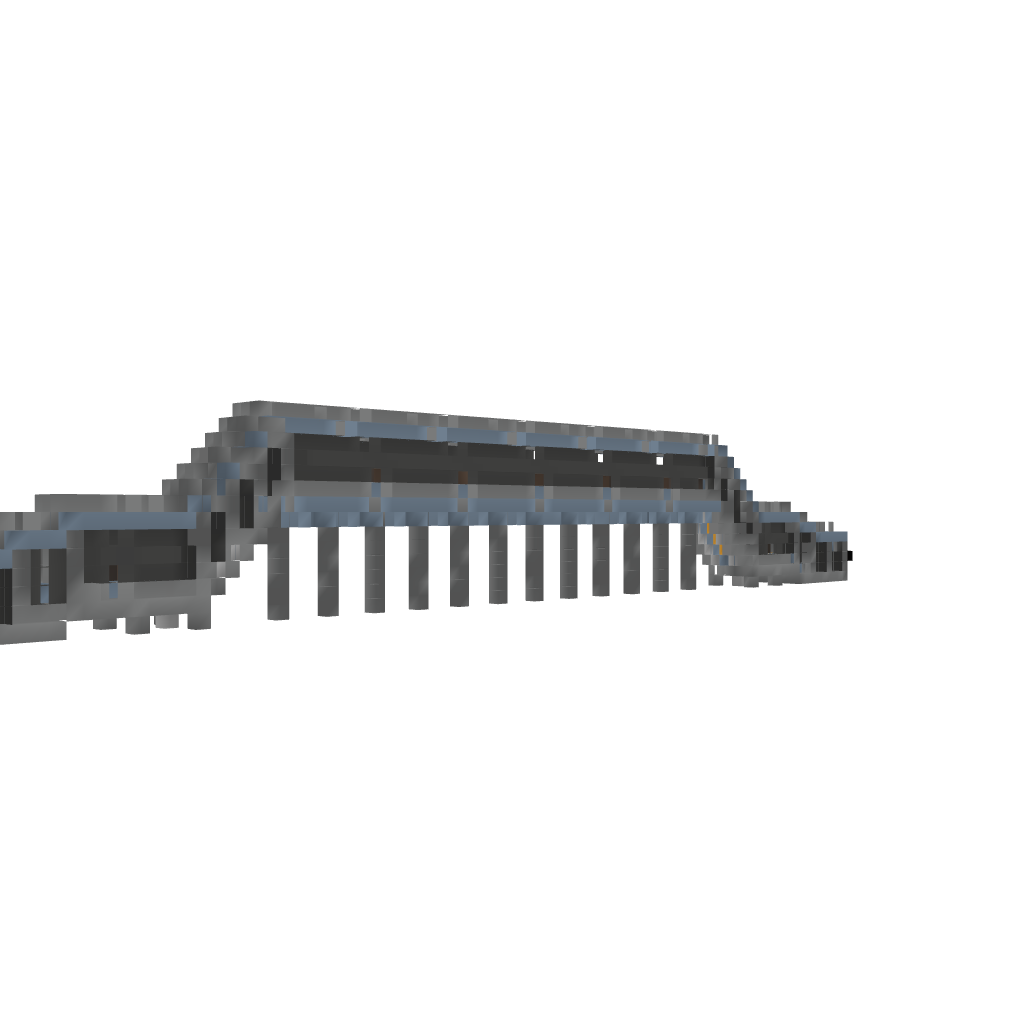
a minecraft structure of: Advanced Minecart Bridge #1